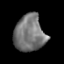
Tissue: prostate
Cell type: T cells
Senescence score: 0.3
Nuclear area (px): 1086
Mean DAPI intensity: 118.508